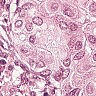
Metastatic tissue present: yes